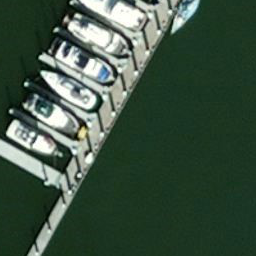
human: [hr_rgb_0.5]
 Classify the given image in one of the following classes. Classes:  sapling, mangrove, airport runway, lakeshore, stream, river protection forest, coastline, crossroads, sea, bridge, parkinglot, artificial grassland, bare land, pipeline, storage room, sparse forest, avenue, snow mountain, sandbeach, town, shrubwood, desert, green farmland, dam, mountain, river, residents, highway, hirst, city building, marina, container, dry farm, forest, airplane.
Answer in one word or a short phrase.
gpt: marina